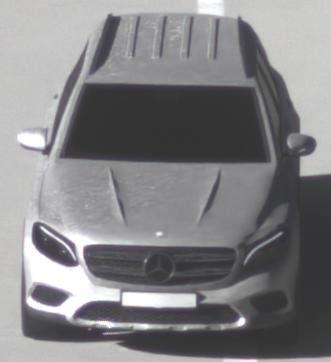
Make: Mercedes-Benz
Model: GLC 250
Detailed model: GLC (253)
Model produced from: 2015/09
Model produced until: 2018/05
Doors: 5
Color: white
Road condition: dry road
Daytime: morning or afternoon
Contrast: high contrast